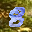
Label: 8